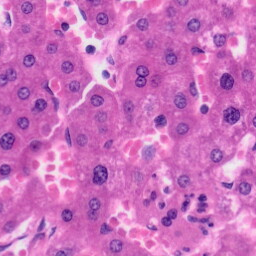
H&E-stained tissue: Liver